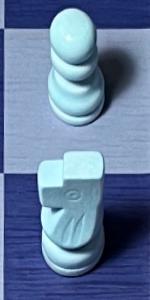
Label: Knight_White